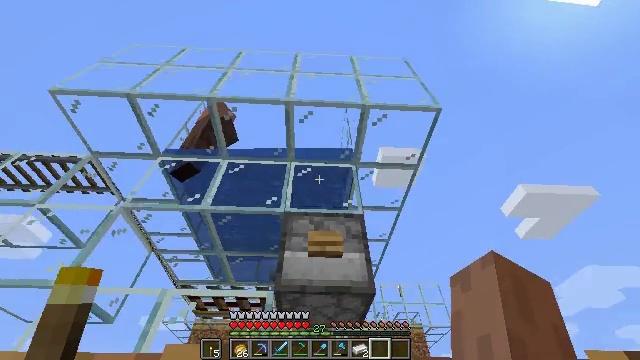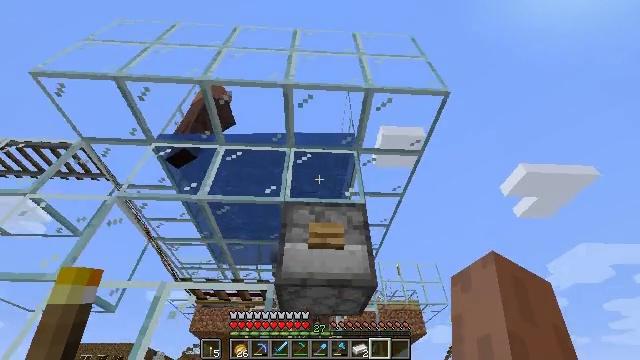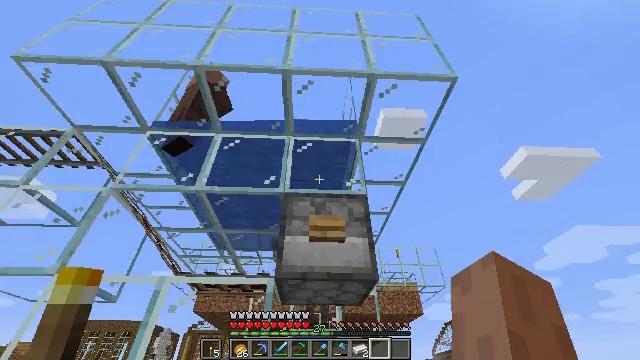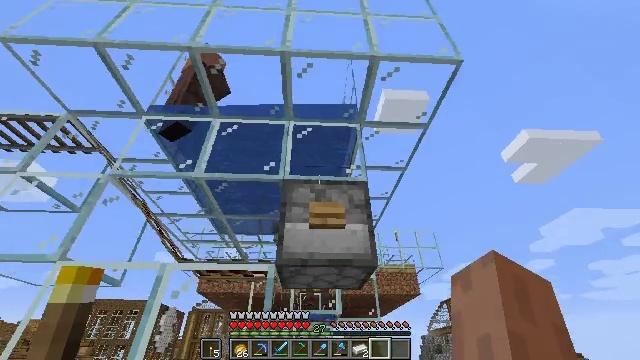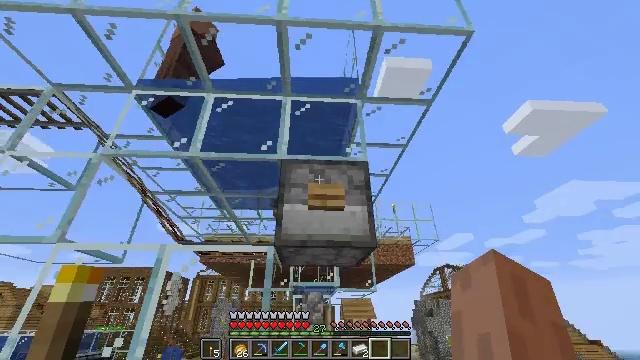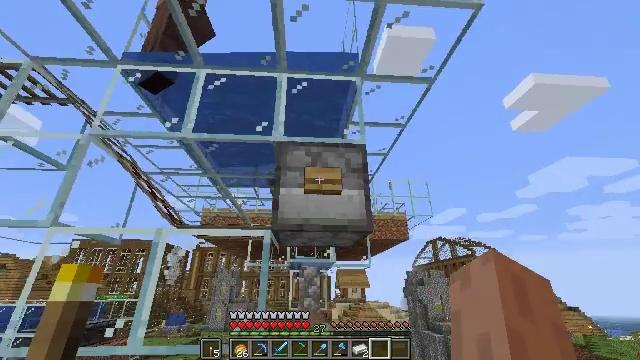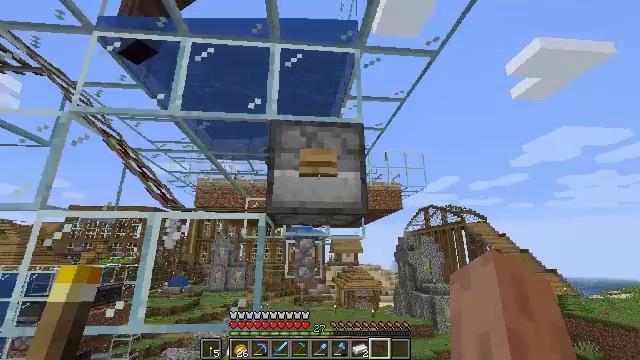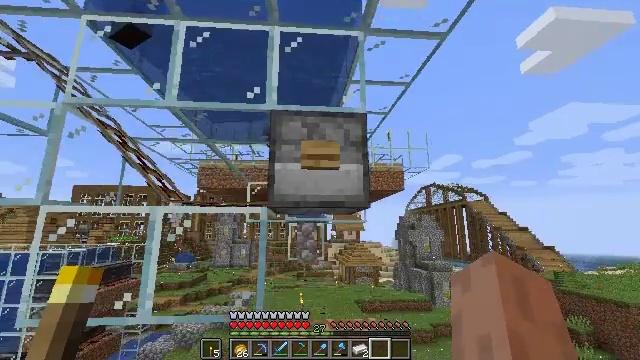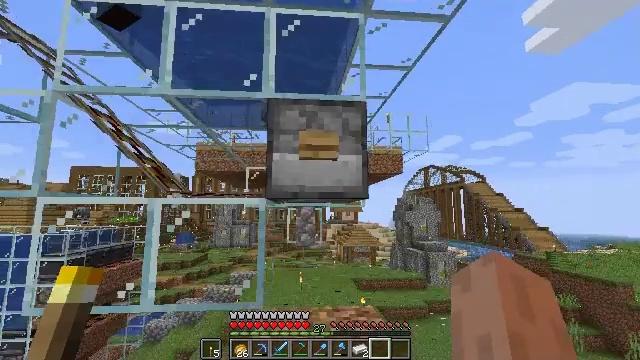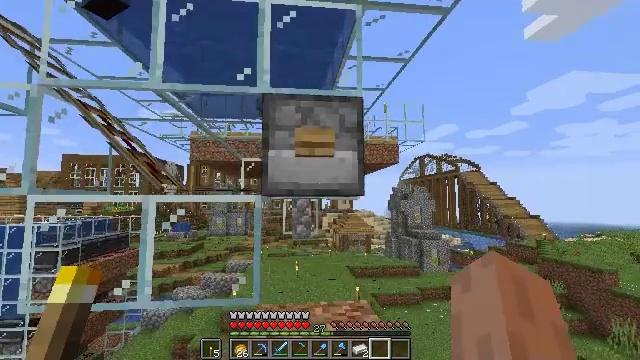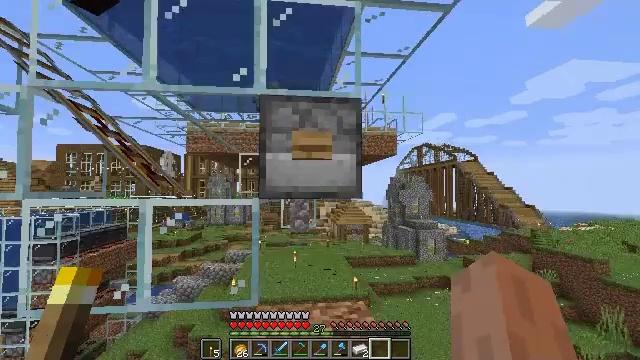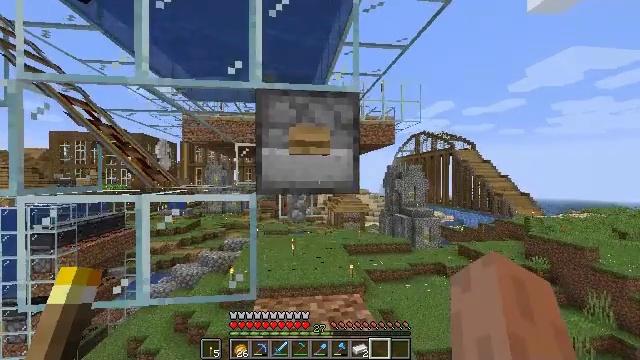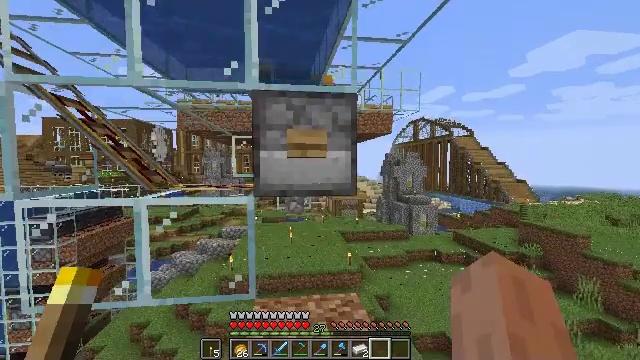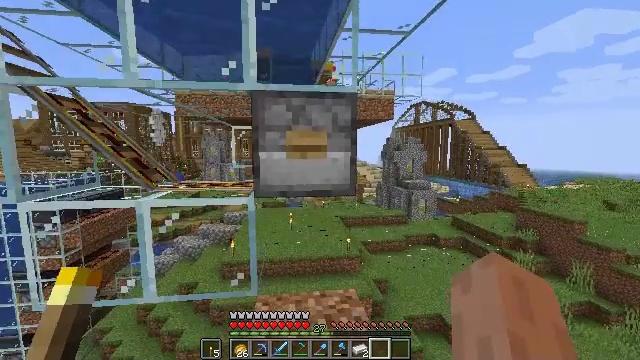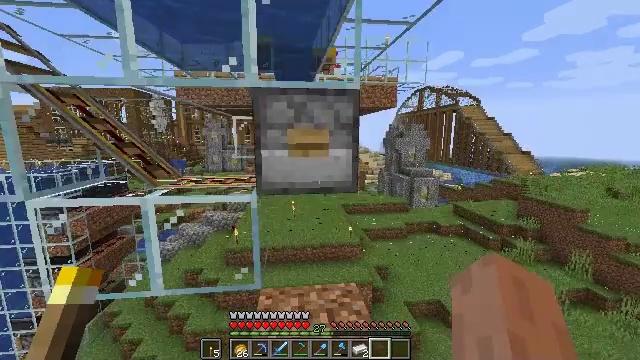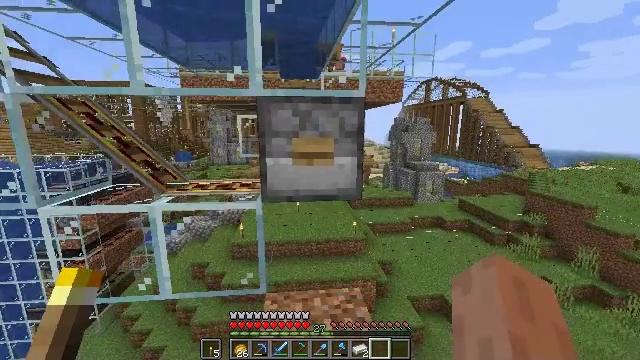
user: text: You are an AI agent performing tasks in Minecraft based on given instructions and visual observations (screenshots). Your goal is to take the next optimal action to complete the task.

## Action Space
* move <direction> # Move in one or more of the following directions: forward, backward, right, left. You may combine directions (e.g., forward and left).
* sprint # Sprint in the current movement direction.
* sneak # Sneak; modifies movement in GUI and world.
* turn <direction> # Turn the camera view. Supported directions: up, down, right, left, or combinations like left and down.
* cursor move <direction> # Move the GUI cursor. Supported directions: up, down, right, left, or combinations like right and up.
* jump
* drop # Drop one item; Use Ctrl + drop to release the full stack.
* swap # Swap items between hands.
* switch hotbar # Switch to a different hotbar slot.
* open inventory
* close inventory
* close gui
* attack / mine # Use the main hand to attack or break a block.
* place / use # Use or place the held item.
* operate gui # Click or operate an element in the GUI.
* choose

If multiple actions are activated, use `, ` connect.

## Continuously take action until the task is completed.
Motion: motion action
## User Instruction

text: Shatter the glass to collect it.
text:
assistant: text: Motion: move forward, sprint, turn down, jump
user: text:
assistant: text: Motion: move forward, sprint, turn down, jump
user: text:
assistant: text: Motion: move forward, sprint, turn down, jump
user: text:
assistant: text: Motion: move forward, sprint, turn down, jump
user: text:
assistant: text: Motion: move forward, sprint, turn down, jump
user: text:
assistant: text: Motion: move forward, turn right and down, jump
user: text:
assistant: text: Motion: move forward, turn down, jump
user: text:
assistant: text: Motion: move forward, sprint, turn down, jump
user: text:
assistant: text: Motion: move forward, sprint, turn down, jump
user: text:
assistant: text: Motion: move forward, sprint, turn down, jump
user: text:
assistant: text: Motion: move forward, sprint, turn down, jump
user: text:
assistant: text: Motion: move forward, turn down, jump
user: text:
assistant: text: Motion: move forward, turn down, jump
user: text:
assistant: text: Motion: move forward, turn down, jump
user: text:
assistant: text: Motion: move forward, turn left and down, jump
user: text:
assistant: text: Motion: move forward, turn left and down, jump
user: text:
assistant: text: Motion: no_op
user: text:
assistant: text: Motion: no_op
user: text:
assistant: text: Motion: turn up
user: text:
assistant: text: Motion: no_op
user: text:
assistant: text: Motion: no_op
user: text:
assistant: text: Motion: no_op
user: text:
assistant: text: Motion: turn right
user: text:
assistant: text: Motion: turn right and up
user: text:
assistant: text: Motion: turn right and up
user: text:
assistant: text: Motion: turn up
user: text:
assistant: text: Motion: no_op
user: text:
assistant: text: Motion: no_op
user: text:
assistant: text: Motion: move forward
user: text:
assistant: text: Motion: move forward